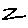
Label: zigzag